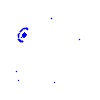
Particle: pion